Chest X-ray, AP view. Patient: 59 years old, sex F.
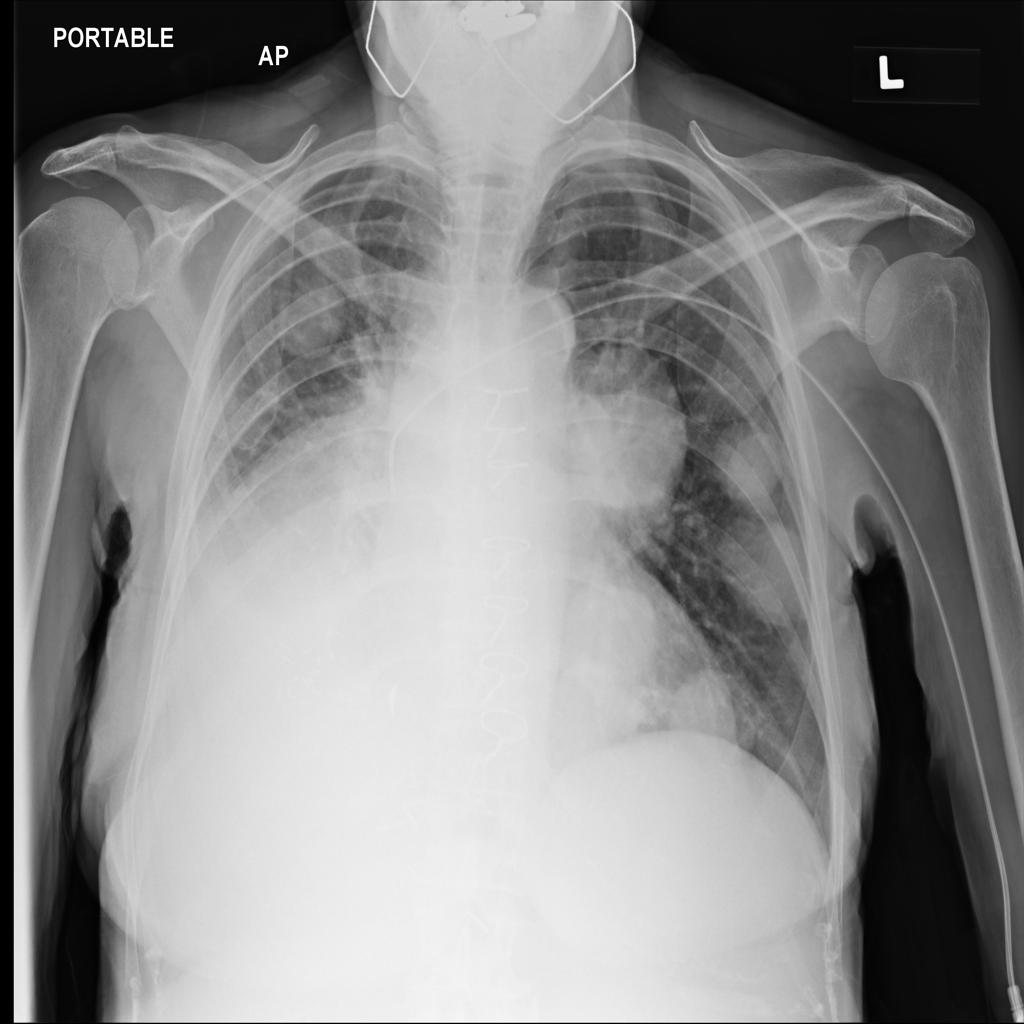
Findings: Nodule